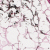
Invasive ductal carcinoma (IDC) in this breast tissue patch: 0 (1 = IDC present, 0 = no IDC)